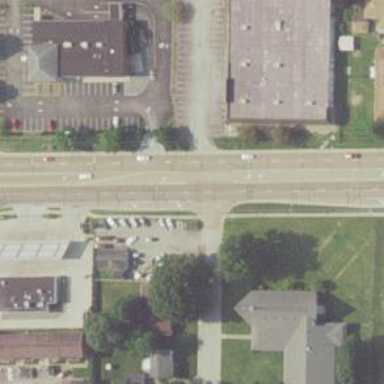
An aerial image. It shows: Road with "through" marking.